Field crop: tomato
Growth stage: 1
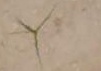
Species: cyperus